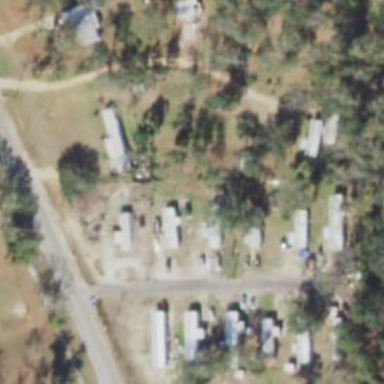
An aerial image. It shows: Residential area known as trailer park.